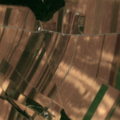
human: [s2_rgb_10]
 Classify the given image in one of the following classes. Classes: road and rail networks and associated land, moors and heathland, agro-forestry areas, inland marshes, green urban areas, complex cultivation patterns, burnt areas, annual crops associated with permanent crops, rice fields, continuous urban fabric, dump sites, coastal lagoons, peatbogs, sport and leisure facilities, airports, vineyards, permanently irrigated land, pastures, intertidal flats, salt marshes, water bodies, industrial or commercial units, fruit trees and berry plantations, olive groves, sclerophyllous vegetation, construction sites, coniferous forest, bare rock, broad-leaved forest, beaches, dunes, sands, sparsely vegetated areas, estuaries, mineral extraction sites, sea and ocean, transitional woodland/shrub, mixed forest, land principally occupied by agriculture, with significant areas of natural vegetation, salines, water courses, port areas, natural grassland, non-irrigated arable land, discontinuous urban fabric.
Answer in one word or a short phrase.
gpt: non-irrigated arable land, vineyards, land principally occupied by agriculture, with significant areas of natural vegetation, broad-leaved forest